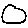
Label: circle